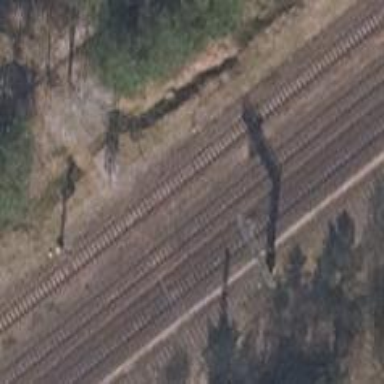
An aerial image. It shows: Railway signal.